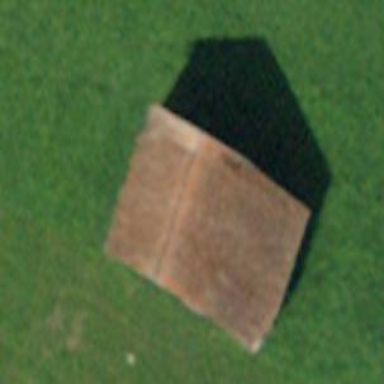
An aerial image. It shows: Barn.